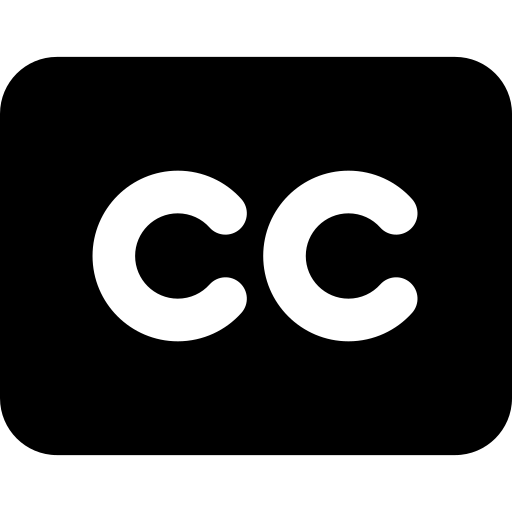
Tags: icon, FontAwesome, fa-icon, solid, closed, captioning